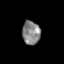
Tissue: skin
Cell type: Epithelial cells
Senescence score: 0.2573
Nuclear area (px): 417
Mean DAPI intensity: 133.638